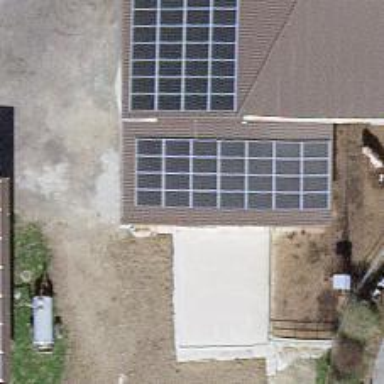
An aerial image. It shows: Solar power generator utilizing photovoltaic technology with solar photovoltaic panels.